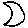
Label: moon